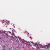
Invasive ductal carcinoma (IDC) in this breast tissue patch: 0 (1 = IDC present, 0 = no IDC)